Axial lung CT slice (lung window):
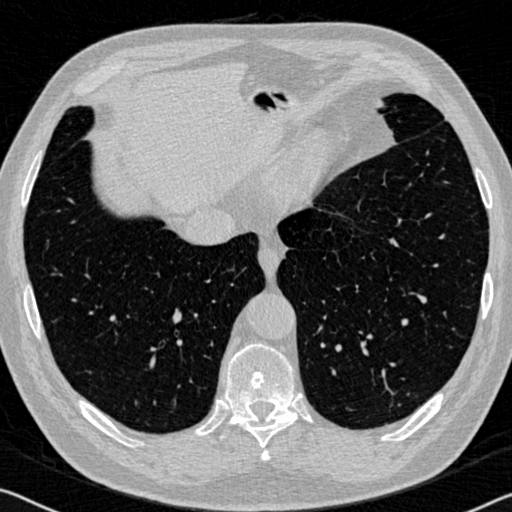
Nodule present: no